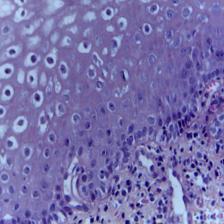
Diagnosis: OSCC